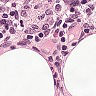
Metastatic tissue present: no